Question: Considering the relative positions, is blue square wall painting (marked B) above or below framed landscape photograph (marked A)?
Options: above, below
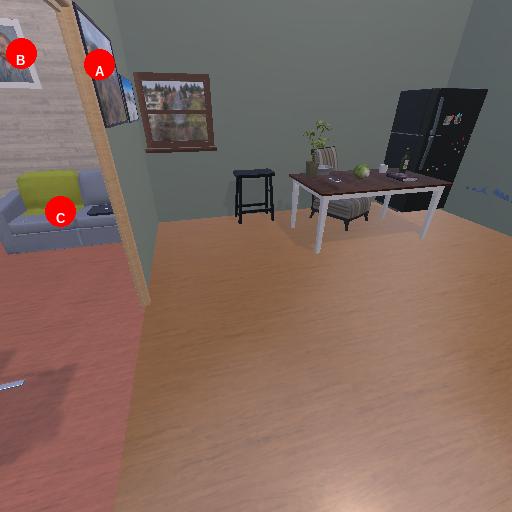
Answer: above